Aerial crown-view tile of a tropical tree (Barro Colorado Island, Panama), acquired 20240716:
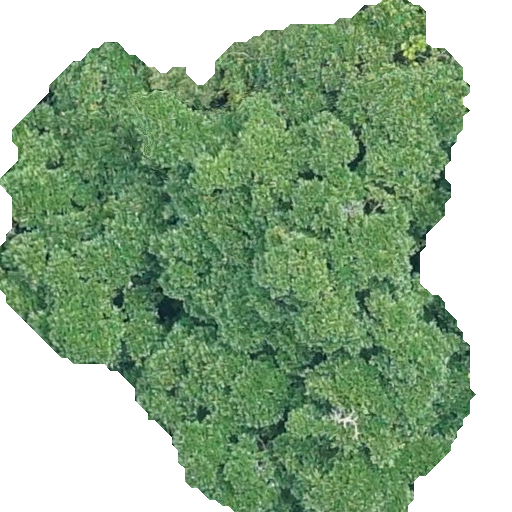
Species: Ficus obtusifolia
GBIF accepted scientific name: Ficus obtusifolia
Crown area: 279.893 m²